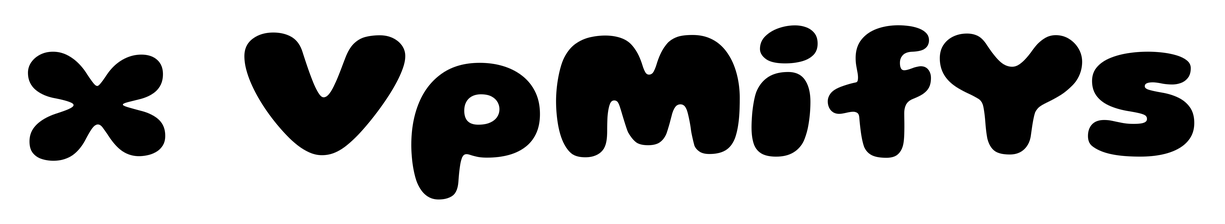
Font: Gluten_ExtraBold